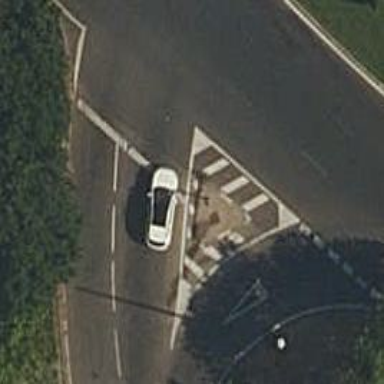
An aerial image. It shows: Road with traffic signals.